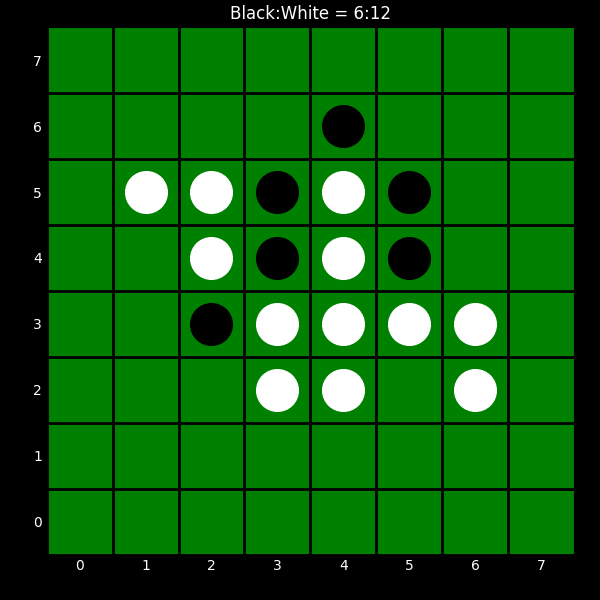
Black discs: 6
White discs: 12